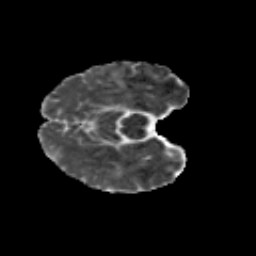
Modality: MD
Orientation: axial
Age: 27
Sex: female
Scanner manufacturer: siemens
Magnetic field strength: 3 T
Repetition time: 8.8 s
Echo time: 0.085 s